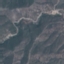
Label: HerbaceousVegetation